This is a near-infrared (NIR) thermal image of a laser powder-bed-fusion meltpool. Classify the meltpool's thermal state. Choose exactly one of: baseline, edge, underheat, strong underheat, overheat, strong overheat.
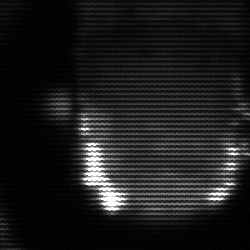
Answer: baseline